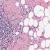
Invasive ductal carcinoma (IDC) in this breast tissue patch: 0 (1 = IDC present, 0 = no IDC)